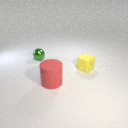
small yellow rubber cube behind large red rubber cylinder